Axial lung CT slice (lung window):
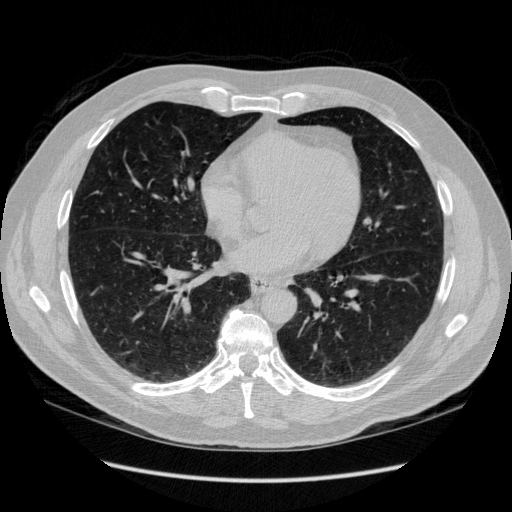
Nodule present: no